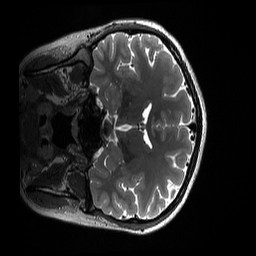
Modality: T2w
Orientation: coronal
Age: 19
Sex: female